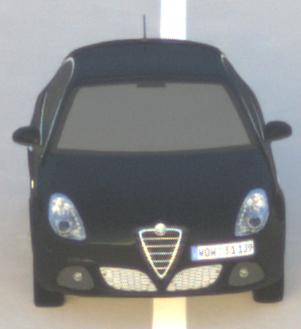
Make: Alfa Romeo
Model: Giulietta 1.4 TB 16V
Detailed model: Giulietta (940)
Model produced from: 2010/05
Model produced until: 2013/03
Doors: 5
Color: black
Road condition: dry road
Daytime: dawn
Contrast: medium contrast